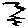
Label: zigzag